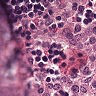
Metastatic tissue present: no